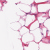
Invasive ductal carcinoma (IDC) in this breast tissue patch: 0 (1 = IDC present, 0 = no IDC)